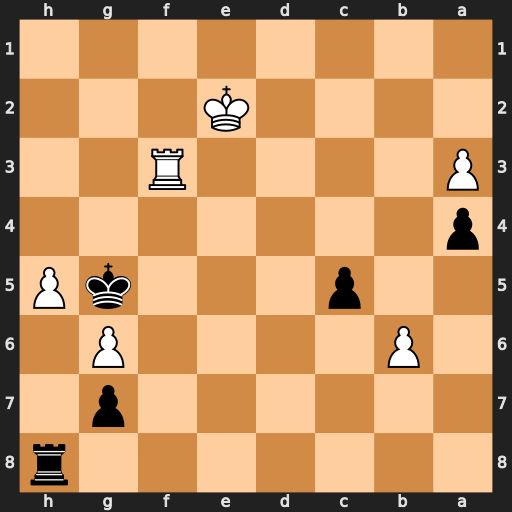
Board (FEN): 7r/6p1/1P4P1/2p3kP/p7/P4R2/4K3/8
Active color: b
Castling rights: -
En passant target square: -
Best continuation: Rb8